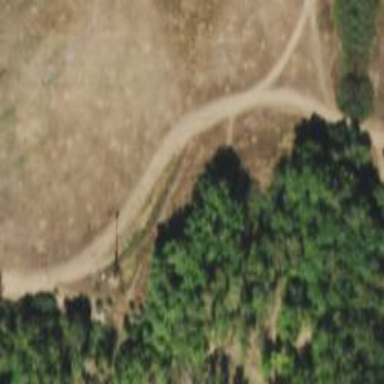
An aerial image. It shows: Path designated as Multipurpose Trail.